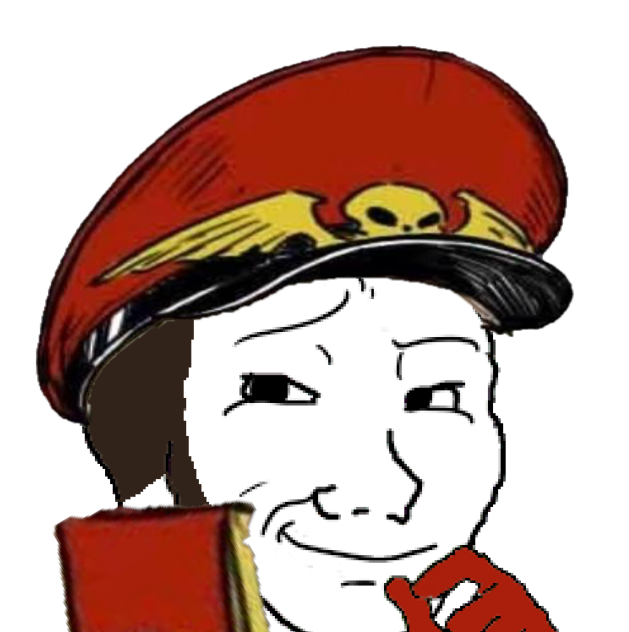
Label: 5_Smugjak